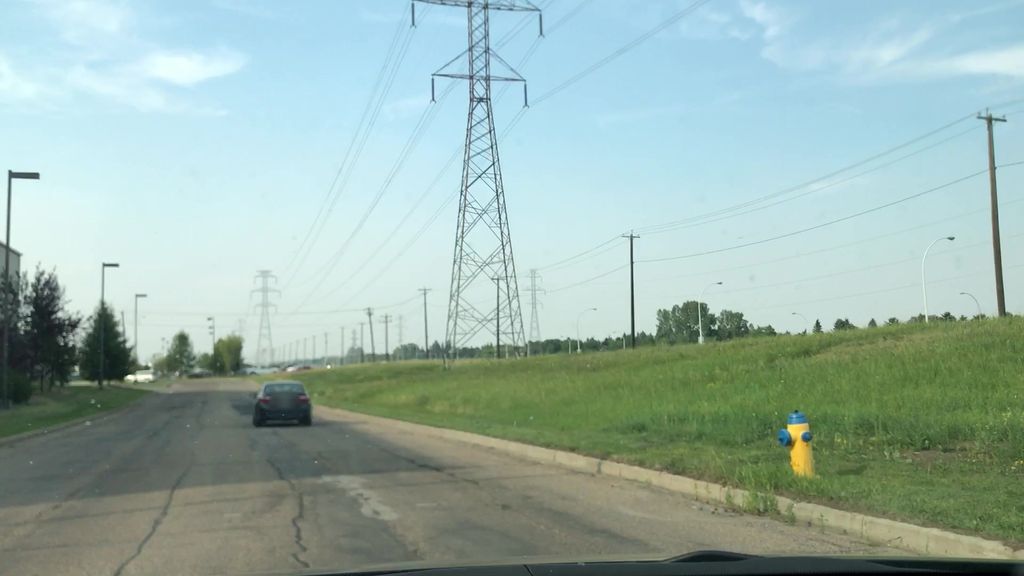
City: edmonton